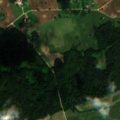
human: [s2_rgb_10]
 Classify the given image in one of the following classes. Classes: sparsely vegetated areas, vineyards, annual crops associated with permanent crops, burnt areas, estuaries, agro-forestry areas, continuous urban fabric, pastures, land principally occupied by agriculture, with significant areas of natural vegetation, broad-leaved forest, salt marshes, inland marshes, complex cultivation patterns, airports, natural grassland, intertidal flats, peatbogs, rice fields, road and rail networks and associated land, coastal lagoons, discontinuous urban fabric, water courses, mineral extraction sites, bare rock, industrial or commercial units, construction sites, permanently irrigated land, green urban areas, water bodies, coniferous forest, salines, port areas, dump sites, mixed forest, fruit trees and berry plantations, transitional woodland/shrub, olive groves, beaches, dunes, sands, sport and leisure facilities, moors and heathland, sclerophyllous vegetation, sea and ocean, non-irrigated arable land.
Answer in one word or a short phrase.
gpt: non-irrigated arable land, complex cultivation patterns, mixed forest